Brain MRI study timepoint: preop
T1CE (contrast-enhanced T1) slice:
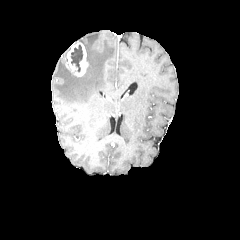
T2-FLAIR slice:
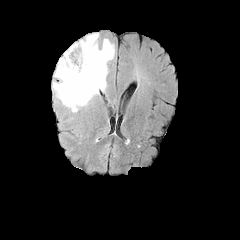